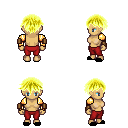
a pixel art fantasy rpg character, female body template, human, tanned skin, gold arm armor, red pants, gold short bangs hairstyle, leather bracers, black slippers, four views (front, back, left, right), 2x2 character sprite sheet, small pixel art, hard edges, no anti-aliasing